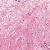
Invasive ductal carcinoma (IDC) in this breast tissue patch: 0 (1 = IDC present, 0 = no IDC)